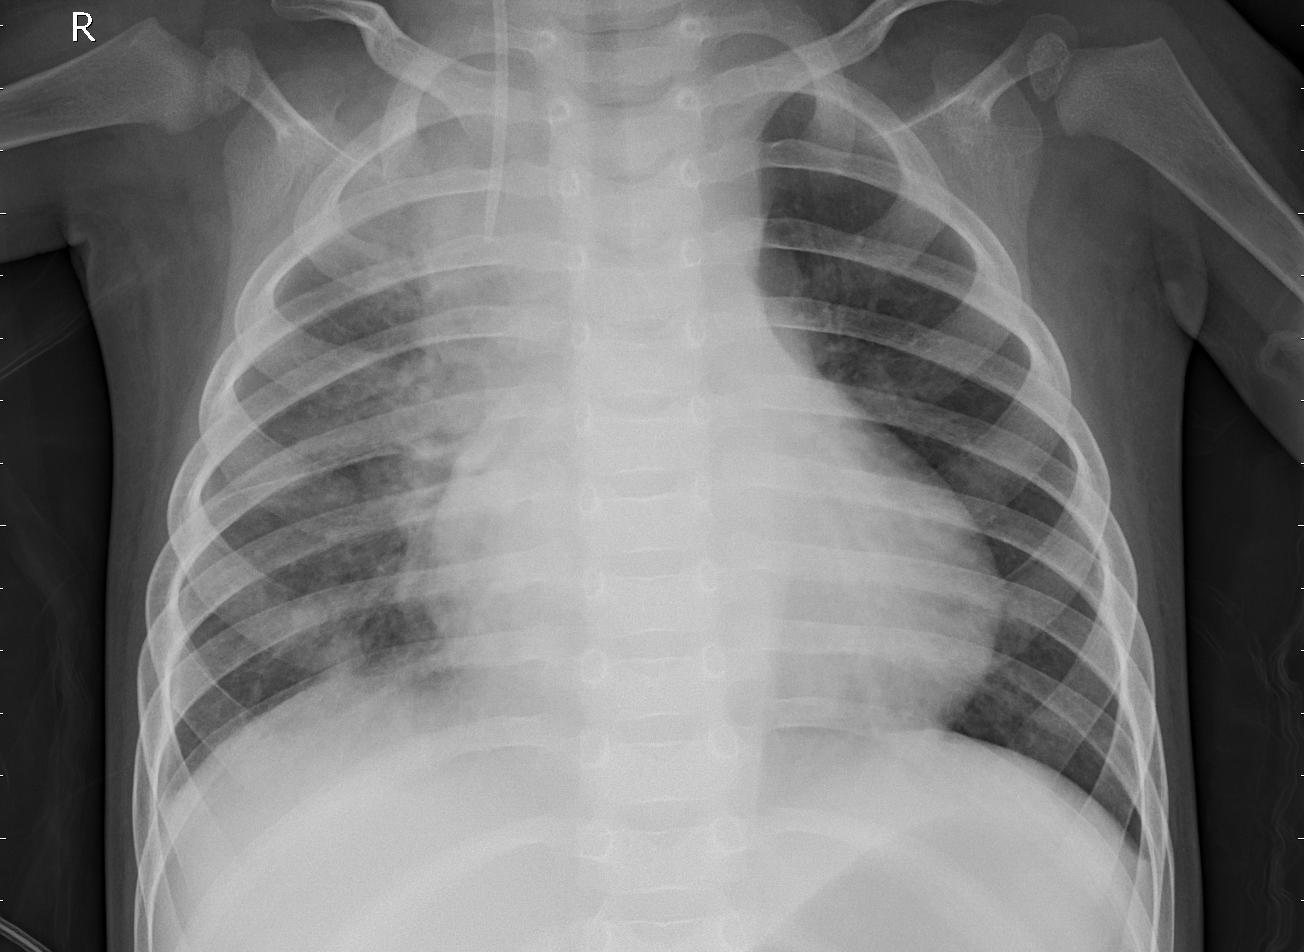
Diagnosis: PNEUMONIA